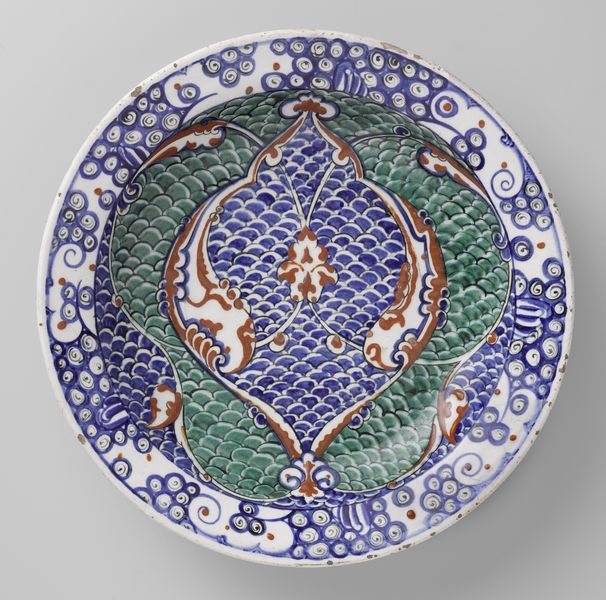
Titel: Schotel gedecoreerd met ranken en schubben
Standort: Amsterdam
Institution: Rijksmuseum
Schlagwörter: blue, red, white, black, green, decorative, pattern, pink, brown, flower, cloud, skin, orange, water, eyes, ornament, dots, photo, leaves, scale, dot, circle, circles, ceramic, fish, flow, shell, china, dish, pottery, artifact, plate, round, oriental, geometry, porcelain, vine, ring, rings, bowl, painted, serpent, snake, organic, shape, arabesque, scales, circular, layered, porceline, earthenware, repeating, porcelaine, azure, koi, snakeskin, white blue, fishscale, fishscales, vibrient, greee